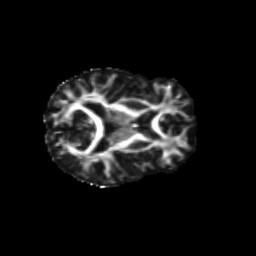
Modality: FA
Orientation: axial
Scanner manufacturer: siemens
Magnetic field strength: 3 T
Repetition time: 9.2 s
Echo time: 0.084 s